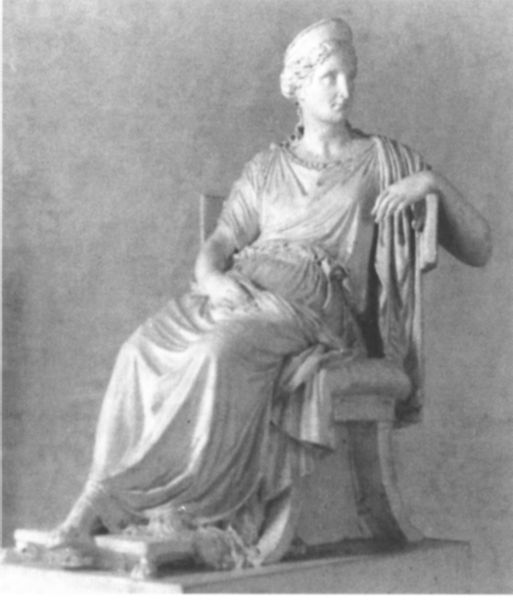
Titel: Letizia Ramolino Bonaparte
Künstler: Antonio Canova
Schlagwörter: hand, kopf, körper, weiß, sitzen, frau, frisur, grau, hut, kleid, marmor, mund, nase, stuhl, blick, dame, tuch, haube, rock, arm, augen, falten, sockel, stein, hände, portrait, gewand, haare, sessel, adel, krone, locken, skulptur, statue, dutt, füße, lehne, italien, kette, bank, schemel, thron, weib, büste, tusch, faltenwurf, plastik, podest, foto, fotografie, trohn, kunst, entspannt, sessek, verschwommen, antik, toga, griechisch, antikisierend, herrscherin, königin, drehung, anmut, römisch, mamor, figut, ruhend, faustina, tonika, fußstüze, bldhauerei